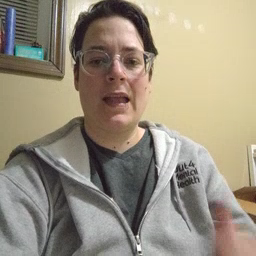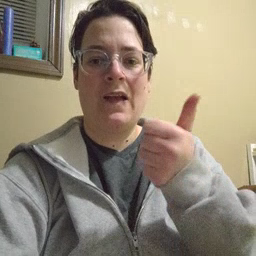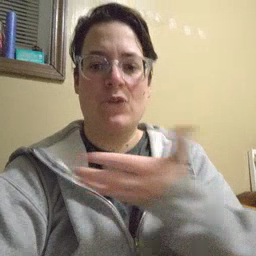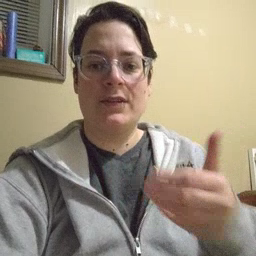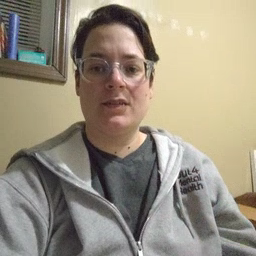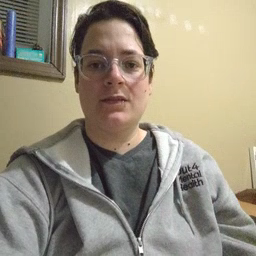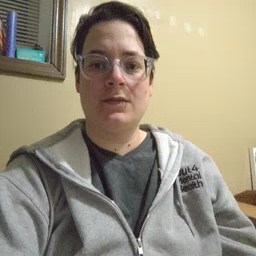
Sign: every